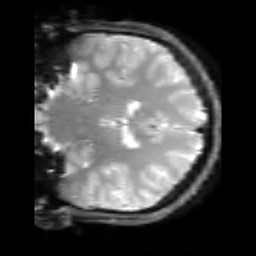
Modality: inplaneT2
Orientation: coronal
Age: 19
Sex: male
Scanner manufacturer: siemens
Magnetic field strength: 3 T
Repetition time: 5 s
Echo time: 0.034 s